Question:
My problem: I want to position the menu bar next to the logo image and make both of them (logo and menu) to align to the center of the page (#wrapper). I have tried using tables, but it didn't work. This web page uses css media queries.
'''
@charset "utf-8";
#wrapper {
margin: 0 auto;
margin-top: -15px;
max-width: 1020px;
width: 97%;
background-color: #FFF;
border: 1px solid #000;
border-radius: 2px;
box-shadow: 0 0 10px 0px rgba(12, 3, 25, 1.8);
}
#slider {
overflow: hidden;
text-align: center;
min-width: 320px;
height: auto;
width: 100%;
}
#slider img {
width: inherit;
}
#header {
min-height: 150px;
overflow: hidden;
z-index: 5;
background-color: #fff;
width: 100%;
display: inline;
}
#header img {
width: 218px;
height: 139px;
}
nav {
width: auto;
}
ul {
list-style-type: none;
margin: 0;
padding: 0;
}
/*Create a horizontal list with spacing*/
li {
display: inline-block;
float: left;
margin-right: #CF0;
}
/*Style for menu links*/
li a {
display: block;
min-width: 150px;
height: 100px;
text-align: center;
line-height: 100px;
color: #fff;
background: #34D675;
text-decoration: none;
}
/*Hover state for top level links*/
li:hover a {
background: #99D829;
}
/*Style for dropdown links*/
li:hover ul a {
background: #f3f3f3;
color: #2f3036;
height: 40px;
line-height: 40px;
}
/*Hover state for dropdown links*/
li:hover ul a:hover {
background: #19c589;
color: #fff;
}
/*Hide dropdown links until they are needed*/
li ul {
display: none;
}
/*Make dropdown links vertical*/
li ul li {
display: block;
float: none;
}
/*Prevent text wrapping*/
li ul li a {
width: auto;
min-width: 100px;
padding: 0 20px;
}
/*Display the dropdown on hover*/
ul li a:hover + .hidden,
.hidden:hover {
display: block;
}
/*Style 'show menu' label button and hide it by default*/
.show-menu {
font-family: "Helvetica Neue", Helvetica, Arial, sans-serif;
text-decoration: none;
color: #fff;
background: #19c589;
text-align: center;
padding: 10px 0;
display: none;
}
/*Hide checkbox*/
input[type=checkbox] {
display: none;
}
/*Show menu when invisible checkbox is checked*/
input[type=checkbox]:checked ~ #menu {
display: block;
}
/*Responsive Styles*/
@media screen and (max-width: 760px) {
/*Make dropdown links appear inline*/
ul {
position: static;
display: none;
}
/*Create vertical spacing*/
li {
margin-bottom: 1px;
}
/*Make all menu links full width*/
ul li,
li a {
width: 100%;
}
/*Display 'show menu' link*/
.show-menu {
display: block;
}
}
'''
'''
<!doctype html>
<html xmlns="http://www.w3.org/1999/xhtml">
<head>
<meta http-equiv="Content-Type" content="text/html; charset=utf-8" />
<link rel="stylesheet" href="style.css">
<meta name="viewport" content="width=device-width, initial-scale=1">
<title>NFF - Sri Lanka</title>
</head>
<body>
<div id="wrapper">
<div id="header">
<nav>
<a href="#">
<img src="file:///E|/NFF -Website/images/nfflogo.jpg" alt="NFF Sri Lanka Logo" width="218" height="139" title="NFF Sri Lanka Logo">
</a>
<label for="show-menu" class="show-menu">Show</br>Menu</label>
<input type="checkbox" id="show-menu" role="button">
<ul id="menu">
<li><a href="#">HOME</a>
</li>
<li><a href="#">INFO |</a>
<ul class="hidden">
<li><a href="#">National Rainforests</a>
</li>
<li><a href="#">Aninmals & Plants</a>
</li>
<li><a href="#">Nature Convservation</a>
</li>
</ul>
</li>
<li><a href="#">BLOG</a>
</li>
<li><a href="#">ABOUT |</a>
<ul class="hidden">
<li><a href="#">Our Mission & Vision</a>
</li>
<li><a href="#">Membership</a>
</li>
<li><a href="#">Donate us</a>
</li>
</ul>
</li>
</ul>
</nav>
</div>
<div id="slider">
<img src="images/slider.jpg" alt="NFF Sri Lanka slider" title="NFF Sri Lanka Slider">
</div>
</div>
<p style="text-align:center; padding:0px;">&copy; Copyright 2014 - Damitha N. Wanniarachchi</p>
</body>
</html>
'''
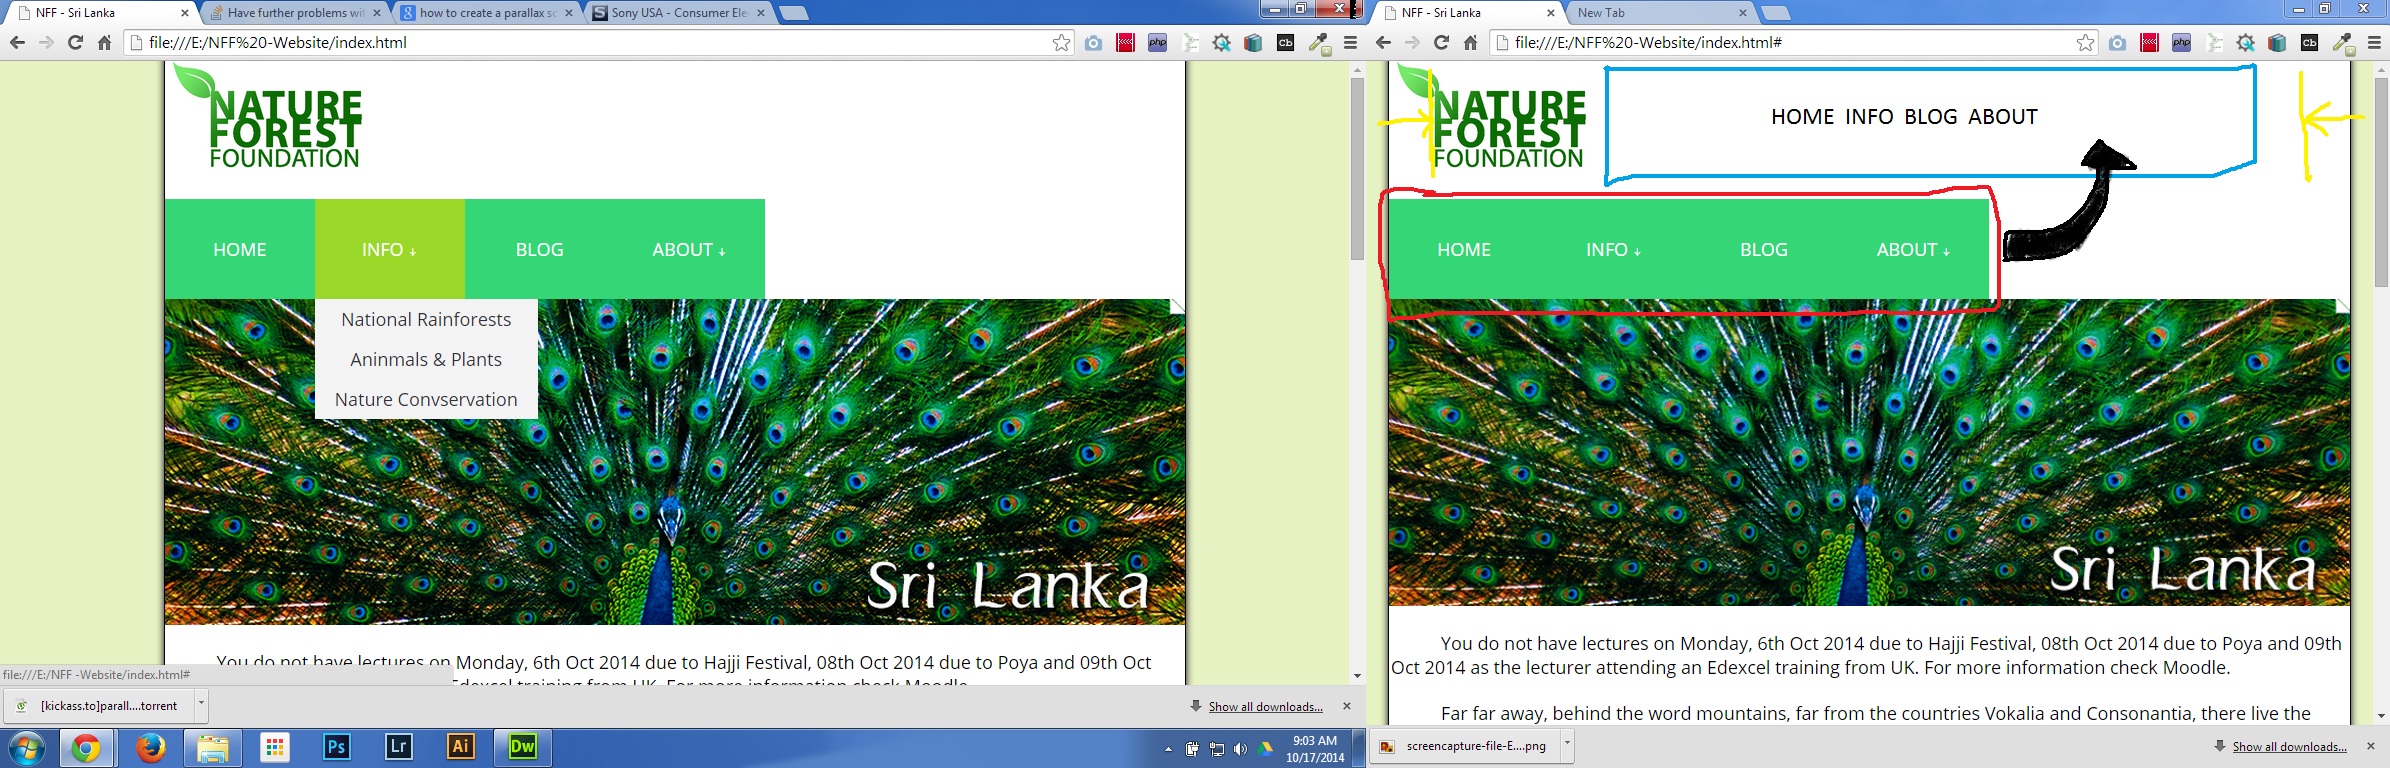
Answer: Try like it,
Html code:-
'''
<nav>
<h1>
<a href="#">
<img src="contectIcon.png" alt="NFF Sri Lanka Logo" width="218" height="139" title="NFF Sri Lanka Logo">
</a>
</h1>
<label for="show-menu" class="show-menu">Show</br>Menu</label>
<input type="checkbox" id="show-menu" role="button">
<ul id="menu">
<li><a href="#">HOME</a>
</li>
<li><a href="#">INFO |</a>
<ul class="hidden">
<li><a href="#">National Rainforests</a>
</li>
<li><a href="#">Aninmals & Plants</a>
</li>
<li><a href="#">Nature Convservation</a>
</li>
</ul>
</li>
<li><a href="#">BLOG</a>
</li>
<li><a href="#">ABOUT |</a>
<ul class="hidden">
<li><a href="#">Our Mission & Vision</a>
</li>
<li><a href="#">Membership</a>
</li>
<li><a href="#">Donate us</a>
</li>
</ul>
</li>
</ul>
</nav>
'''
Add class in CSS
Css:-
'''
nav h1{
float: left;
}
nav ul{
float: left;
margin: 40px 0 0 10px;
}
'''
Media:-
'''
@media screen and (max-width: 760px) {
nav ul , nav h1{
float: none;
}
#header img{
display: block;
margin: 0 auto;
}
}
'''
Hope it will help you !